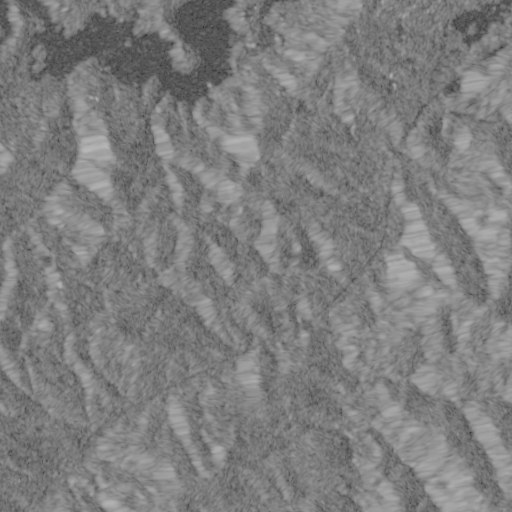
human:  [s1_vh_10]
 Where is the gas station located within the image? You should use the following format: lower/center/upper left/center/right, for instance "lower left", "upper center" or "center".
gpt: The gas station is located in the upper right of the image.
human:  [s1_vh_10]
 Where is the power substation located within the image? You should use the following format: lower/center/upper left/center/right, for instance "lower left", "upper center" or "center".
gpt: The power substation is located in the upper right of the image.
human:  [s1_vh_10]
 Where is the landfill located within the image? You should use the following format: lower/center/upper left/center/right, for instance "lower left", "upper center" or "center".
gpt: There is no landfill in the image.

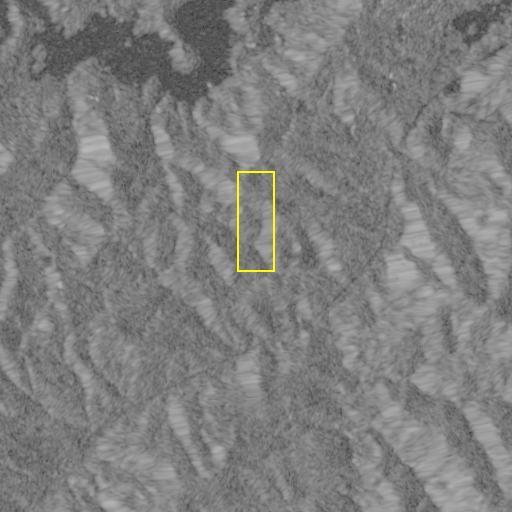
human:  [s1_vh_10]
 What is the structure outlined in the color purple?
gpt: There is no purple outline.
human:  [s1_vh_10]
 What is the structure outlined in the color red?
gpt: There is no structure outlined in red.